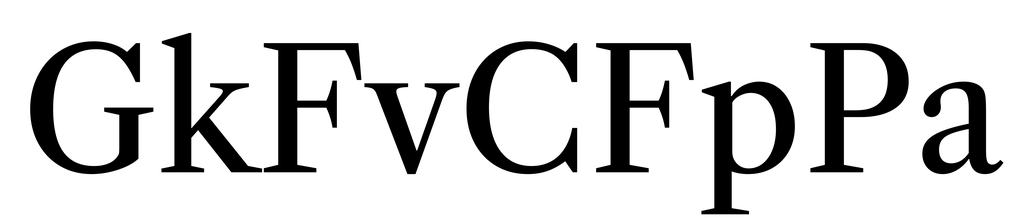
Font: LibreCaslonText_Regular